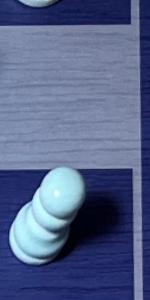
Label: Pawn_White